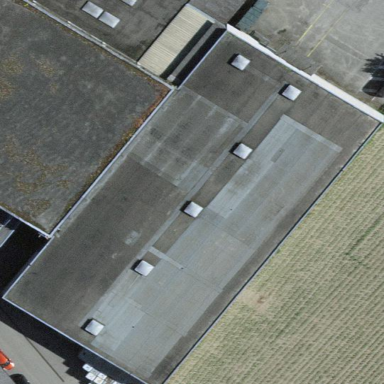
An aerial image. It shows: Warehouse building.